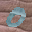
Label: 0